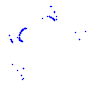
Particle: pion